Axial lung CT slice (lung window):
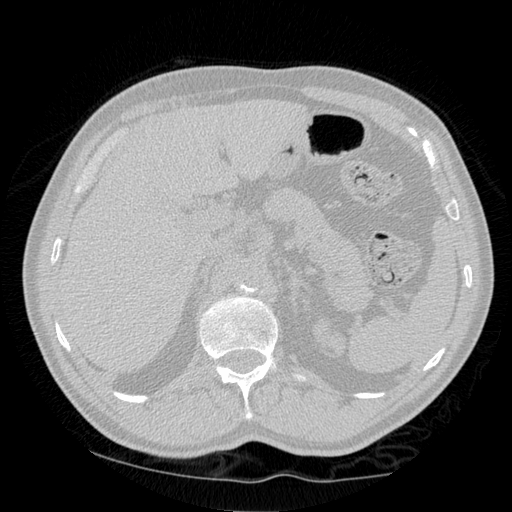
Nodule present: no